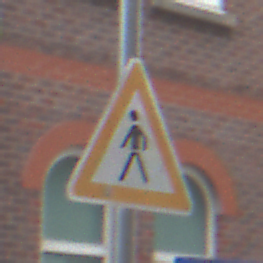
Verkehrszeichen: FussgaengerRechts
Umgebung: Outdoor, Urban
Tageszeit: MorningAfternoon
Wetter: Overcast
Licht: Natural
Jahreszeit: NotSpecified
Kontrast: LowContrast